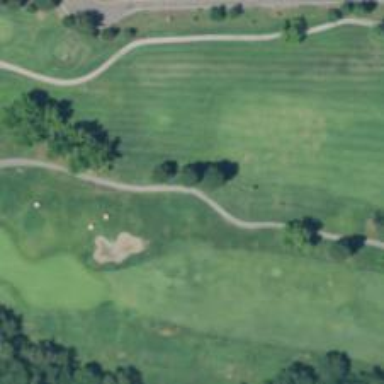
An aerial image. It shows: Path used for both walking and golf.